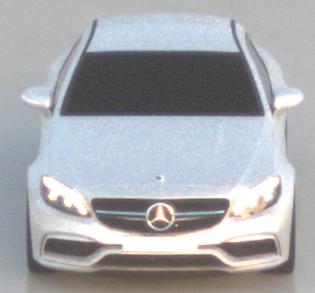
Make: Mercedes-Benz
Model: C 43 AMG
Detailed model: C-Class (205) AMG Limousine
Model produced from: 2016/10
Model produced until: 2018/04
Doors: 4
Color: white
Road condition: wet road
Daytime: sunrise or sunset
Contrast: low contrast